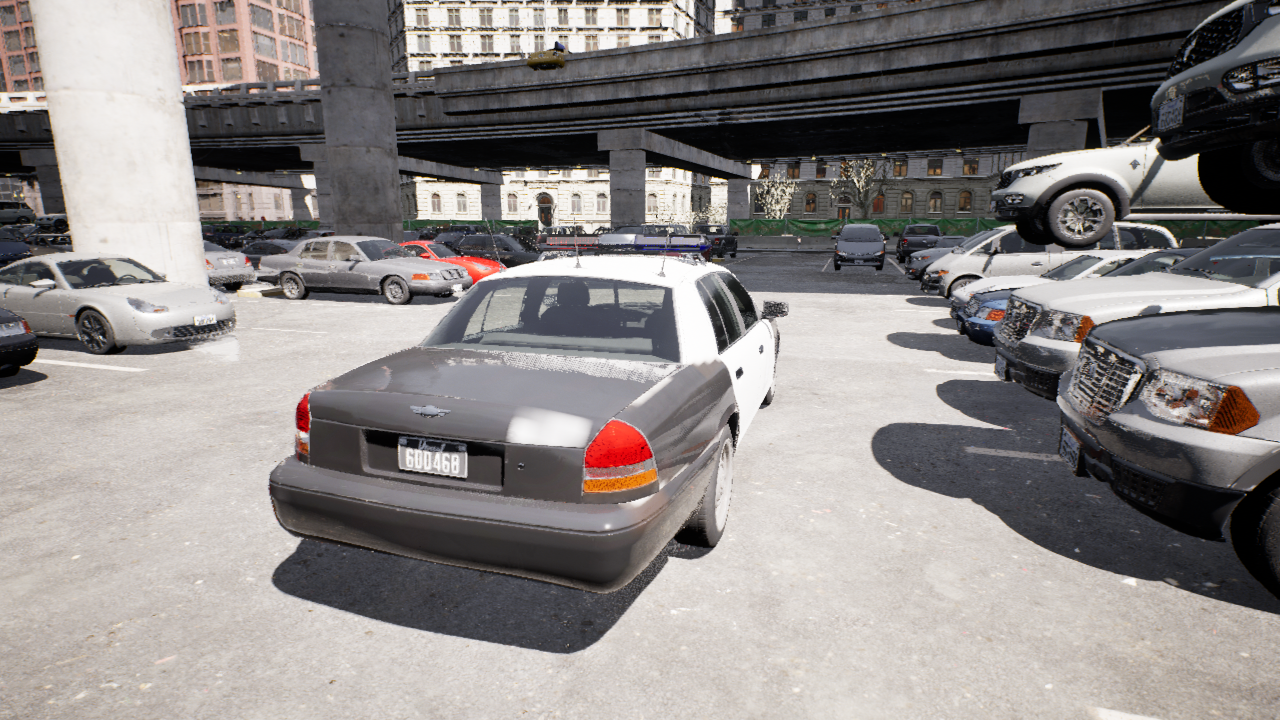
Venue: arterial
Lighting: clear day
Vehicle rig: sedan